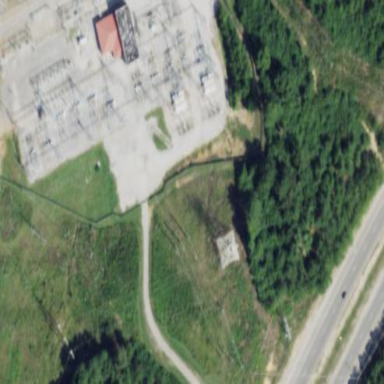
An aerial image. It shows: Outdoor transmission substation.